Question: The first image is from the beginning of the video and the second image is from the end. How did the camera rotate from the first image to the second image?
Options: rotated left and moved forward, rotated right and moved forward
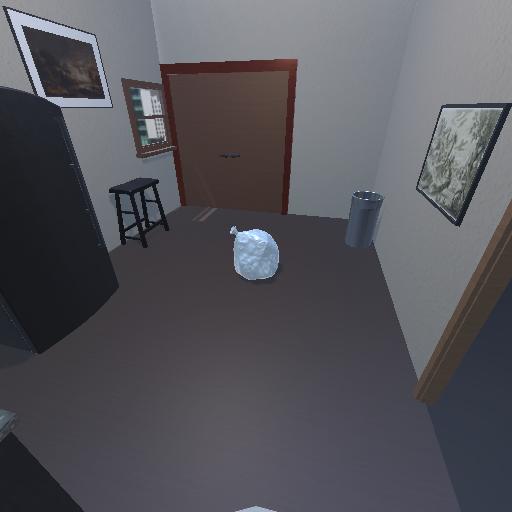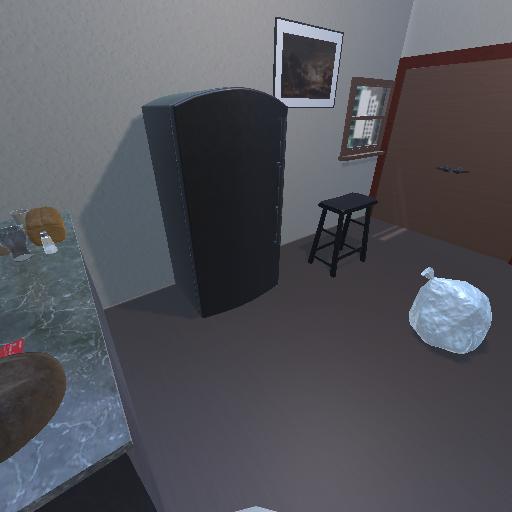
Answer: rotated left and moved forward